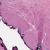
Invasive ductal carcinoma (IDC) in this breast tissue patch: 0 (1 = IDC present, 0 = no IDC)